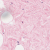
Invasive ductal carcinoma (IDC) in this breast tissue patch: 0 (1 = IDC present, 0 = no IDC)